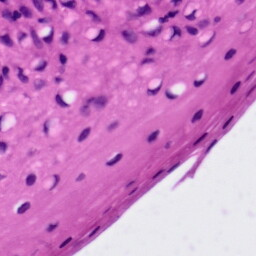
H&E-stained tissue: Tonsil